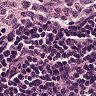
Metastatic tissue present: no